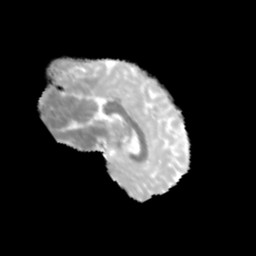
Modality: MD
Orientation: sagittal
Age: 11
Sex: male
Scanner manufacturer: siemens
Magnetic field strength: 3 T
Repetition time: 3.8 s
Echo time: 0.07 s